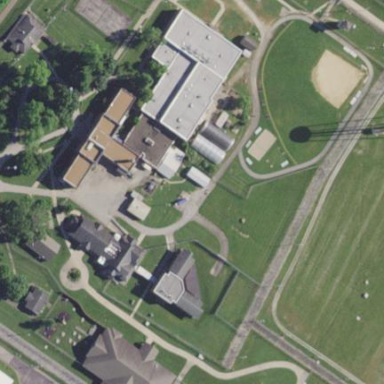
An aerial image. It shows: Prison surrounded by fence.